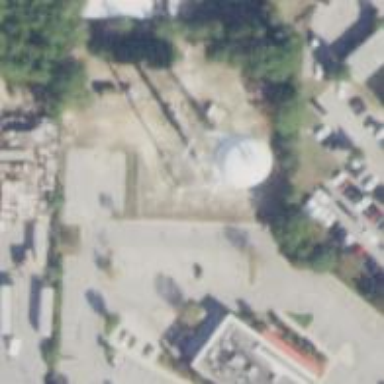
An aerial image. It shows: Water tower that is man-made.